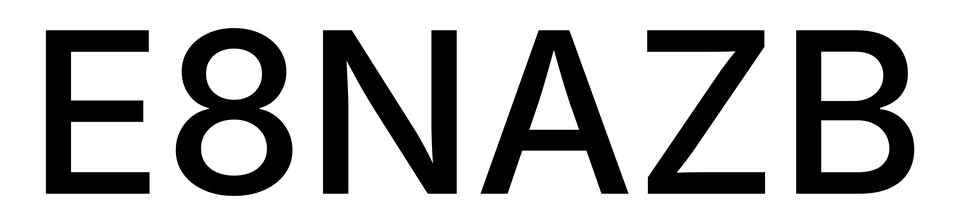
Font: Inter_Medium